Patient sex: F
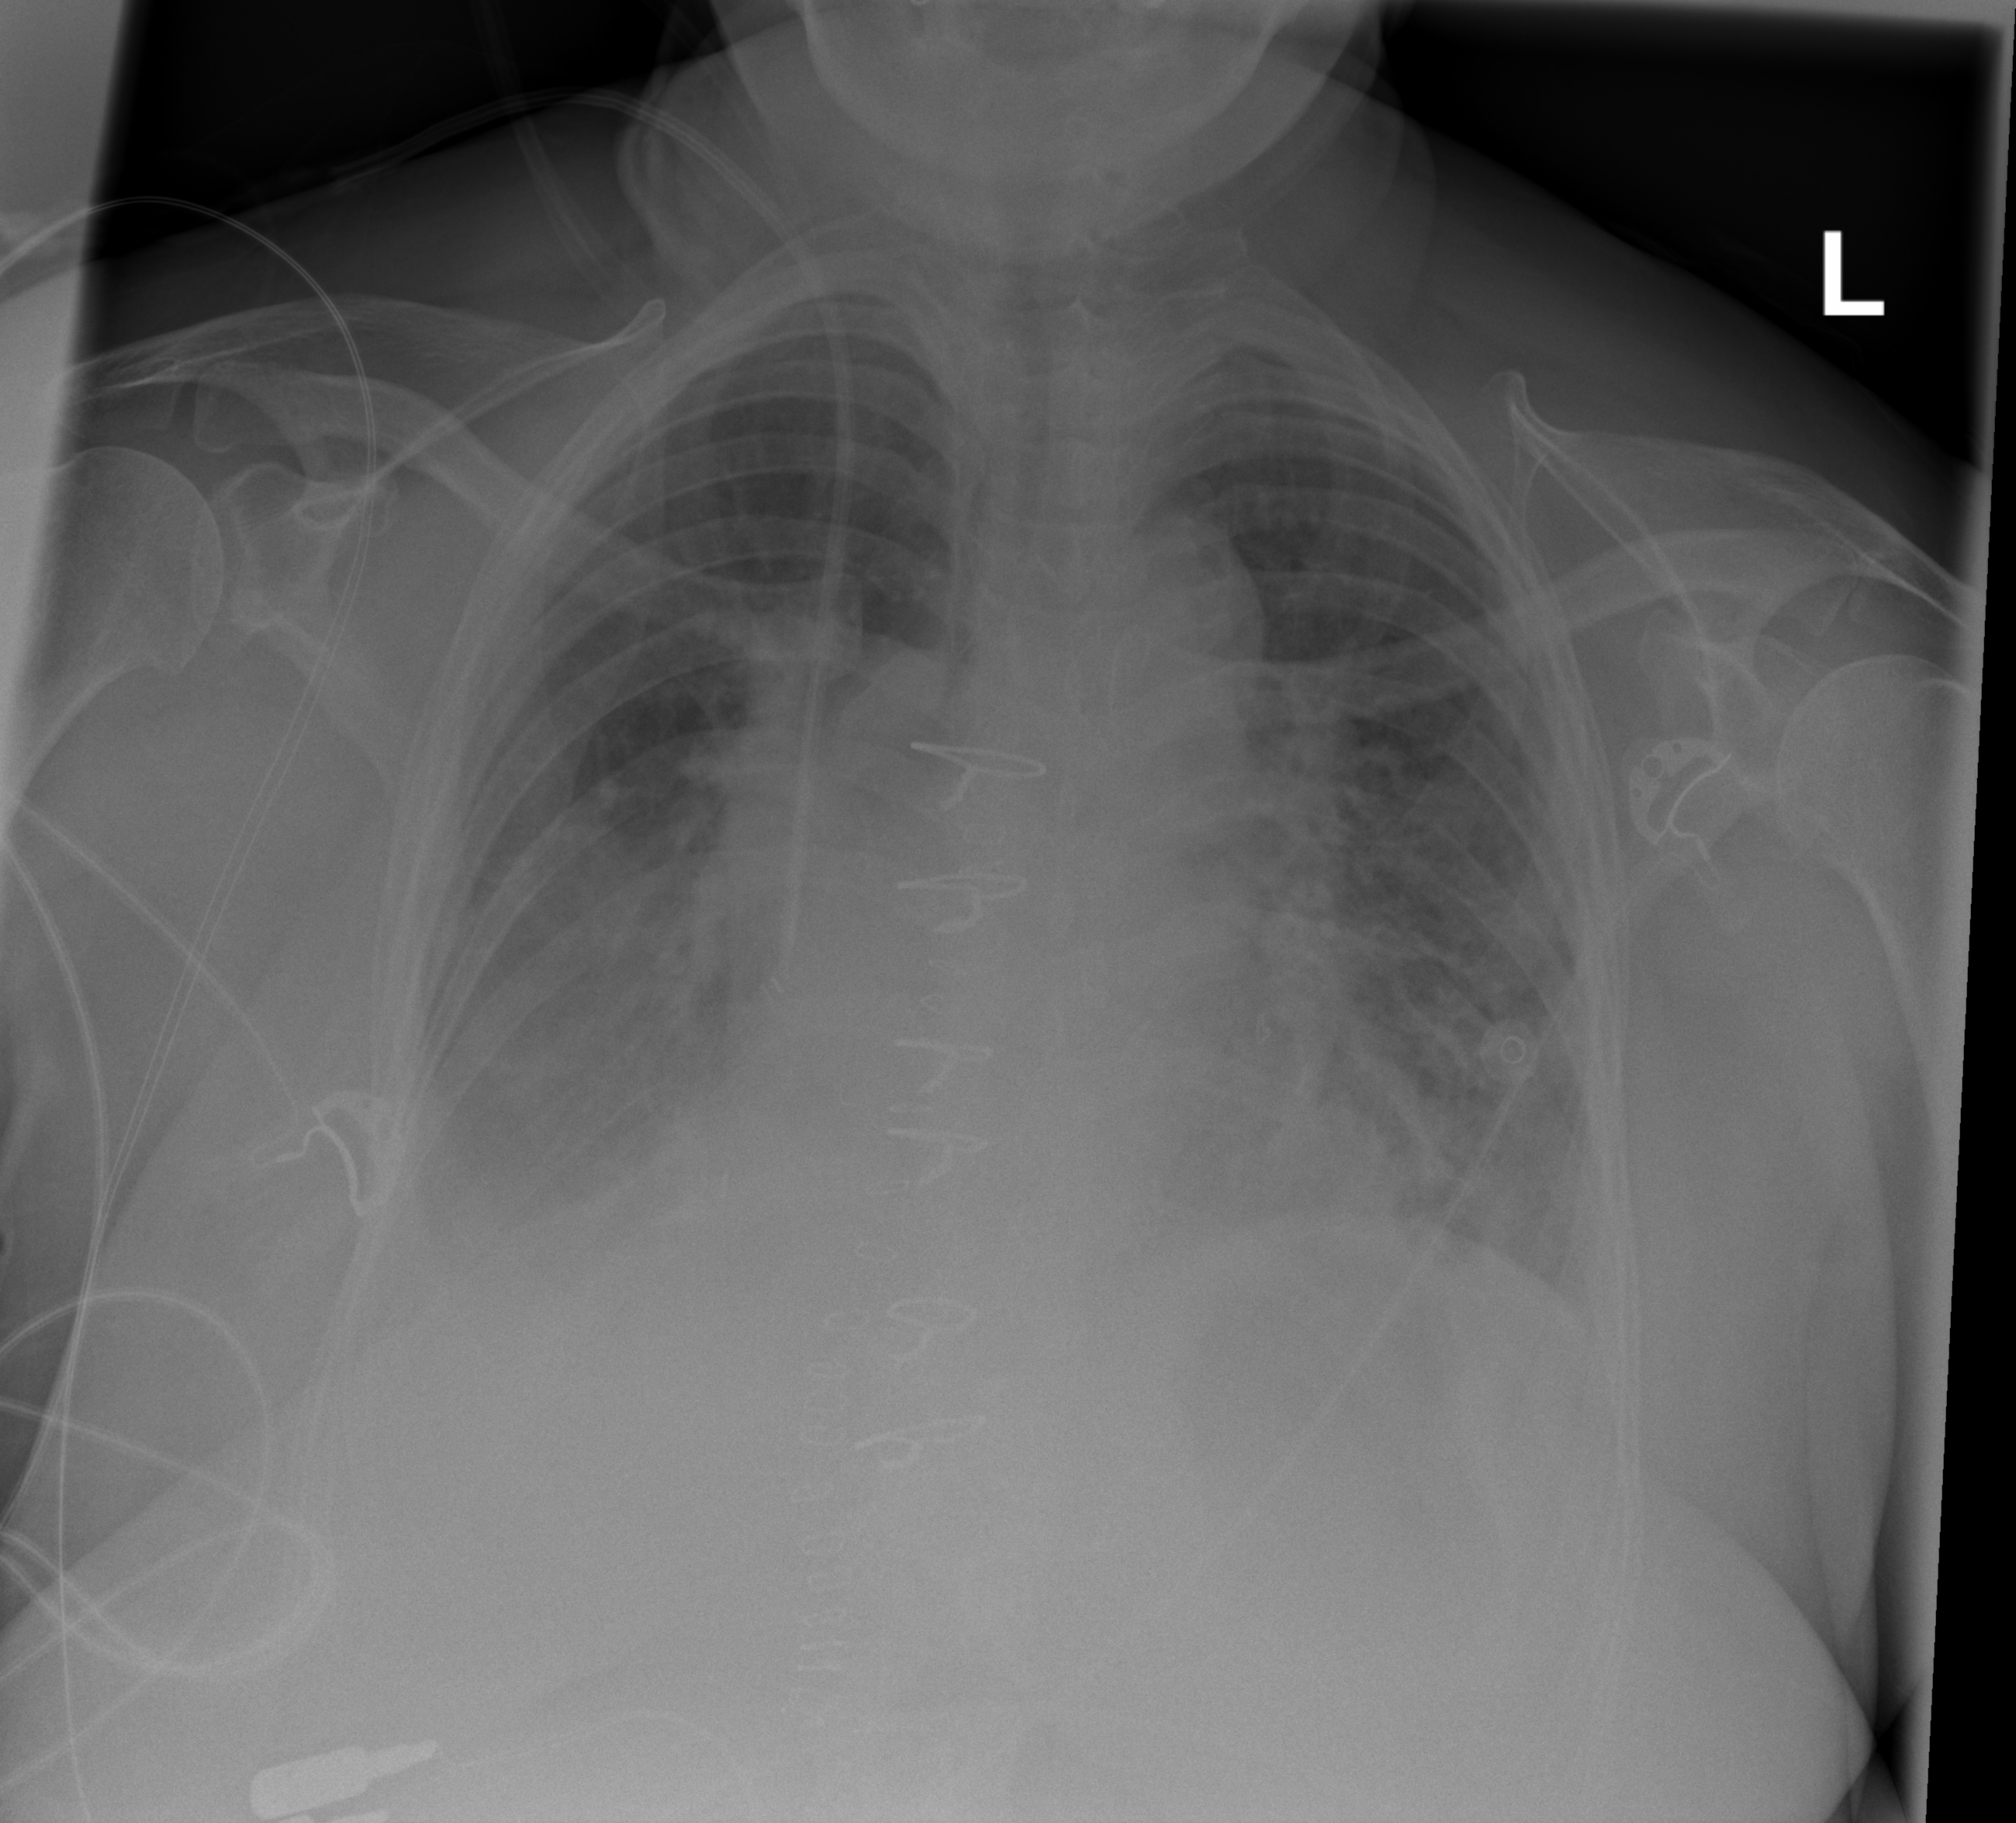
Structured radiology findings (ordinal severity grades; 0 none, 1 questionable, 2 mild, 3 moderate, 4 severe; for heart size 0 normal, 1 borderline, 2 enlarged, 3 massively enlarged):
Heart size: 0
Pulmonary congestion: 2
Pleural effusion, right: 2
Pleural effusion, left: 1
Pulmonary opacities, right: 2
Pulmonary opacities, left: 2
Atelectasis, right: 2
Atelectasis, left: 2